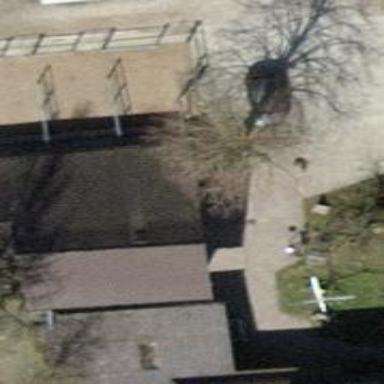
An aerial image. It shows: Shed.